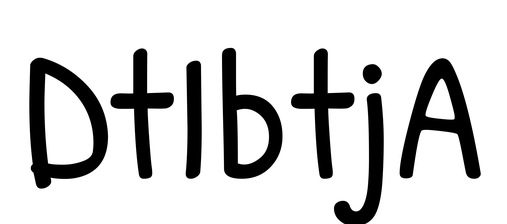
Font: PatrickHand-Regular